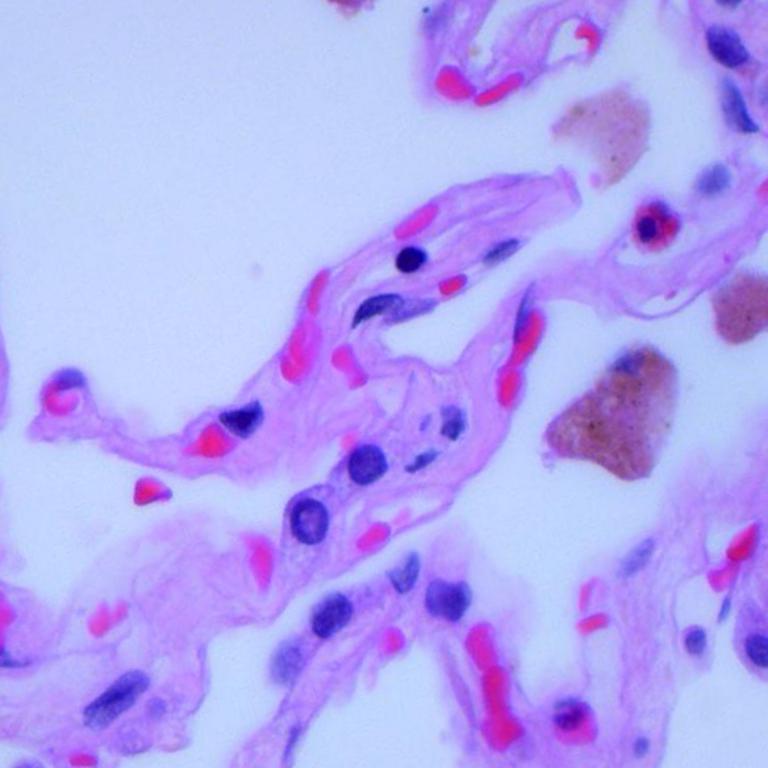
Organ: lung
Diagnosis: benign